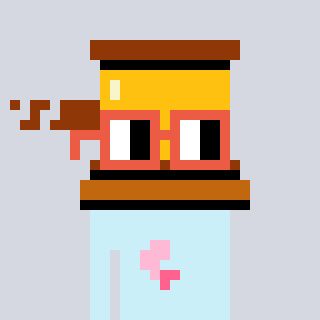
a pixel art character with square orange glasses, a gavel-shaped head and a cold-colored body on a cool background